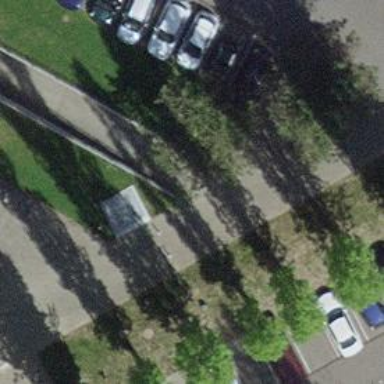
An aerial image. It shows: Bollard.